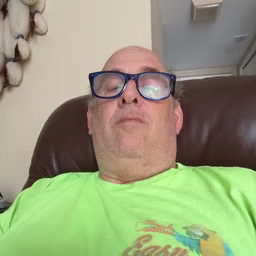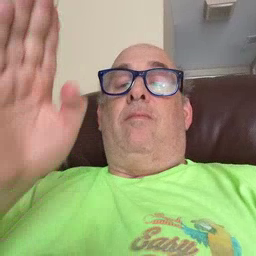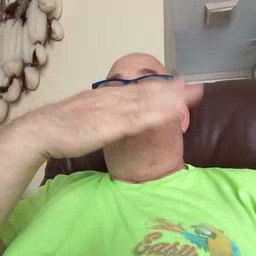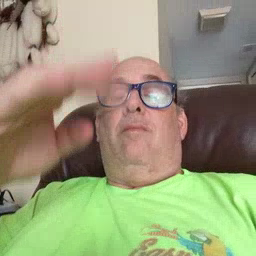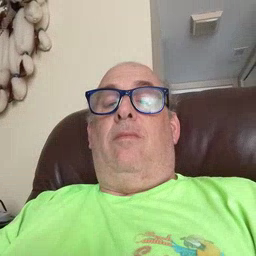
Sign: flag